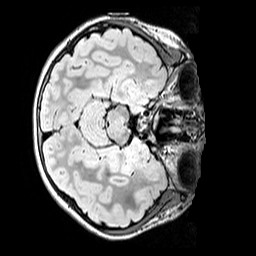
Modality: FLAIR
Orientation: axial
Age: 10
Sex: female
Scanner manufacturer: siemens
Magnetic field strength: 3 T
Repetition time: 5 s
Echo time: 0.388 s